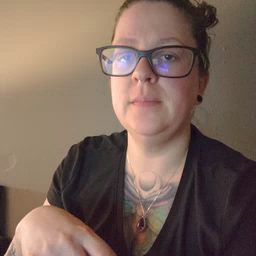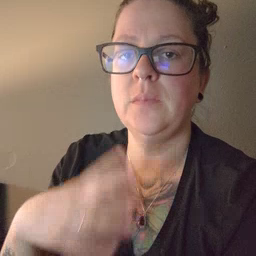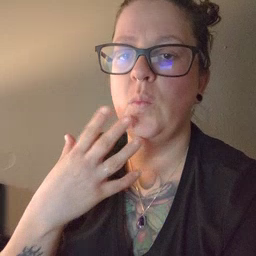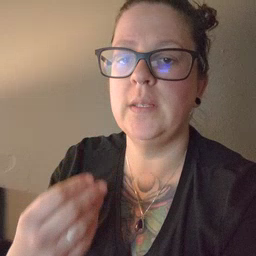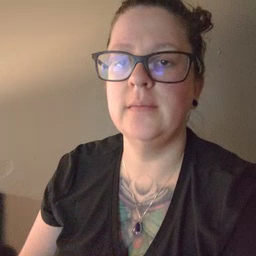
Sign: wet